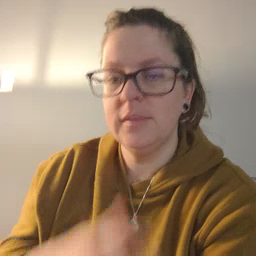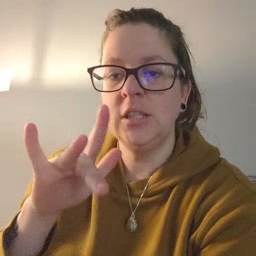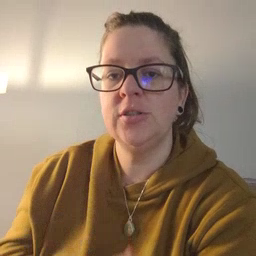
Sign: touch